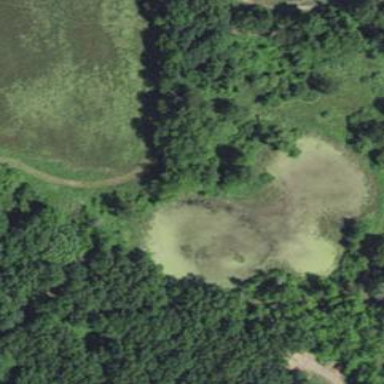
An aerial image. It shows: Pond surrounded by natural water.